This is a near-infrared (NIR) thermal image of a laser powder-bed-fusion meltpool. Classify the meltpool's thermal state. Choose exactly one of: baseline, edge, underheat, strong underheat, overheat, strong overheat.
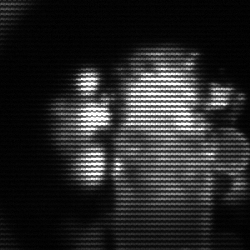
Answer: strong underheat